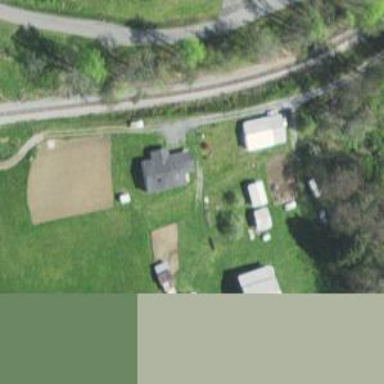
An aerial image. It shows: Driveway leading to service road.